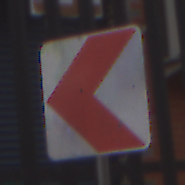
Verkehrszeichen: RichtungstafelnInKurvenKleinRechts
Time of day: MorningAfternoon
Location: Outdoor (Urban)
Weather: Overcast
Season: NotSpecified
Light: Natural